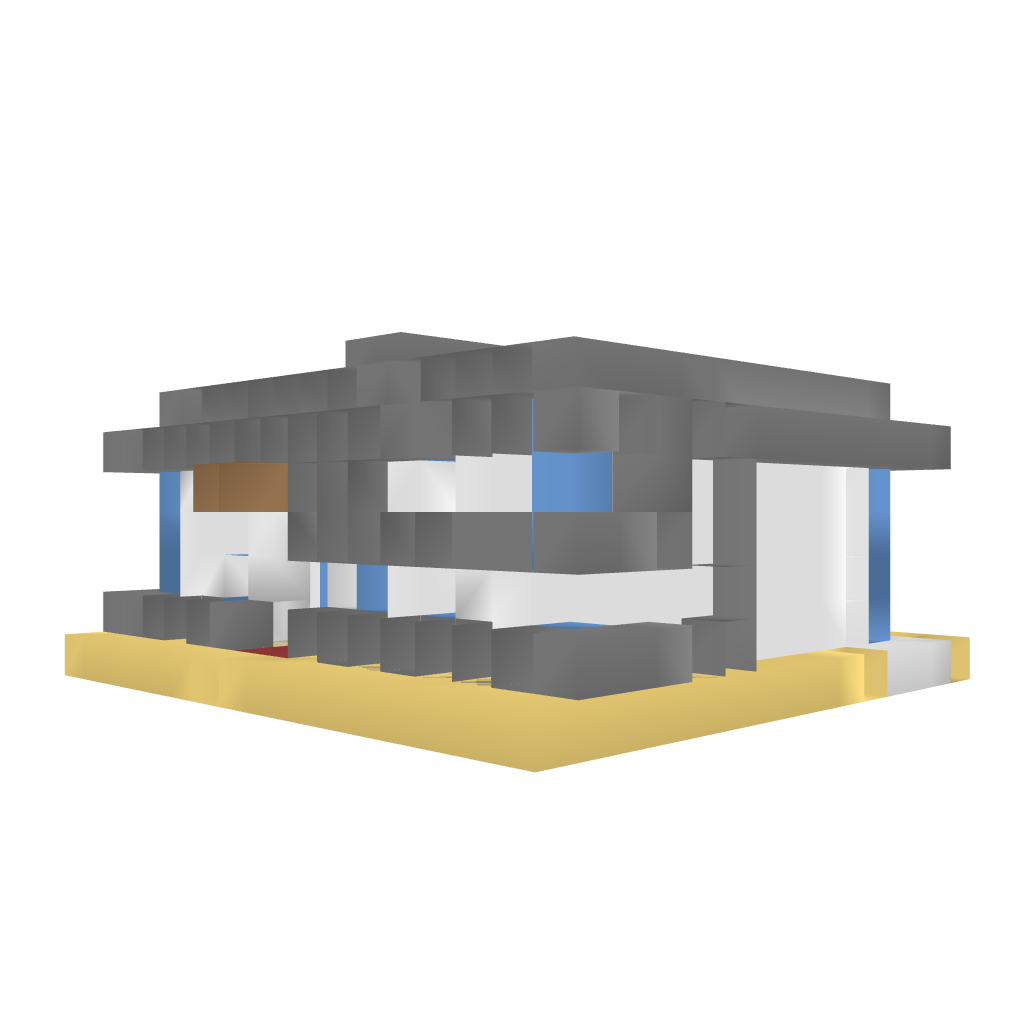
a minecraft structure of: Small Library bad low quality